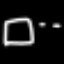
Label: square